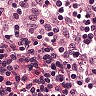
Metastatic tissue present: no